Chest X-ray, AP view. Patient: 58 years old, sex M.
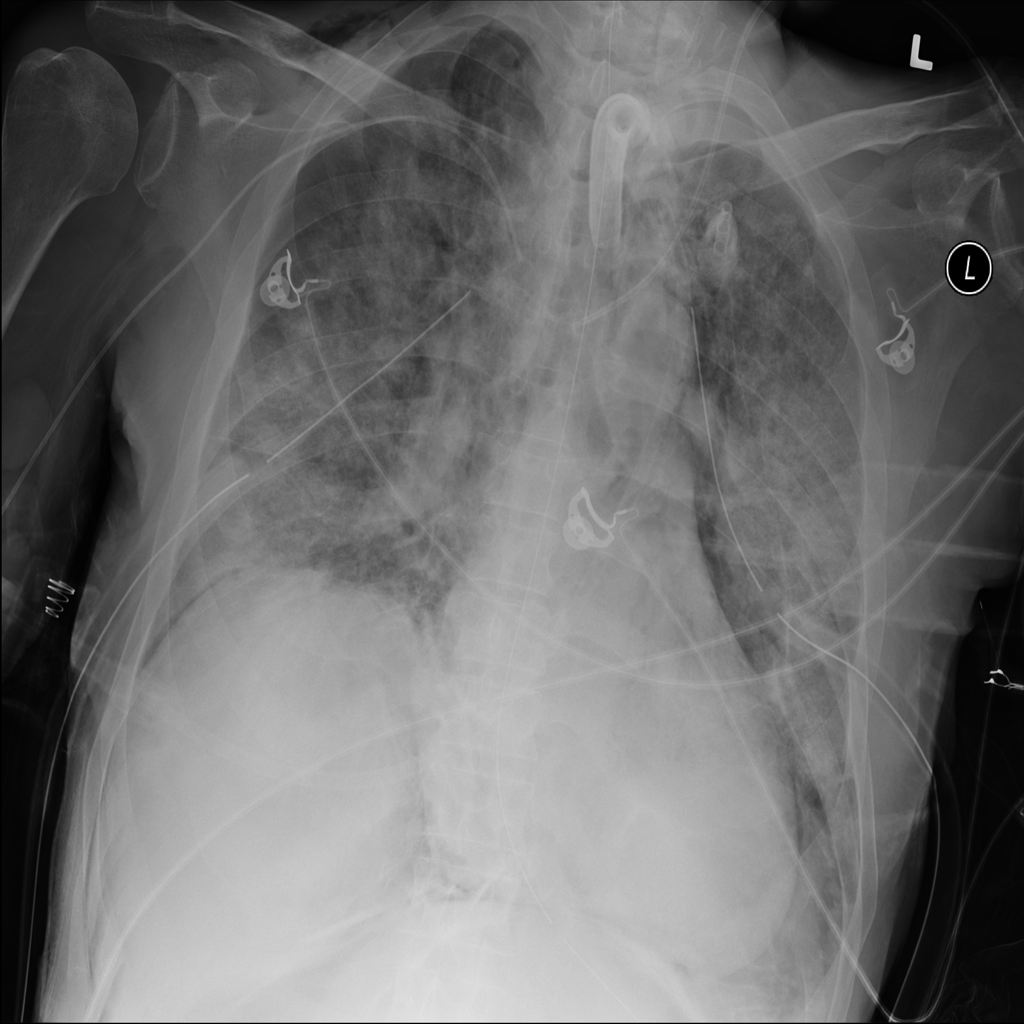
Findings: Consolidation, Emphysema, Pneumothorax